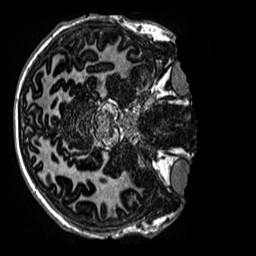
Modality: MP2RAGE
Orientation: axial
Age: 13
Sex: male
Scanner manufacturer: siemens
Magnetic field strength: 3 T
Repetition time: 4 s
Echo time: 0.00299 s